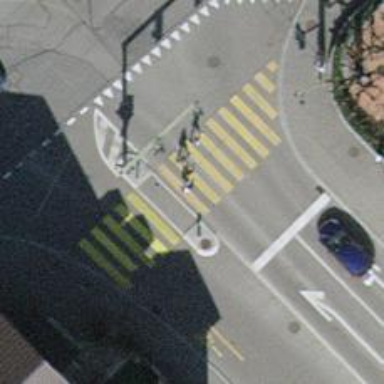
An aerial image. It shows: Asphalt footway with marked crossing that includes pedestrian island.